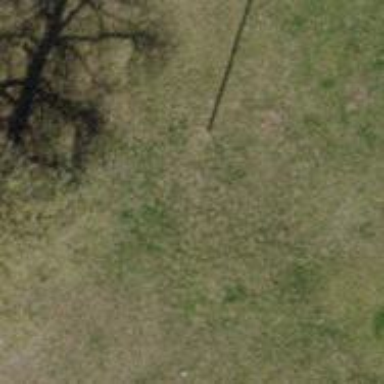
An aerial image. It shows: Straight power pole.